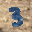
Label: 3